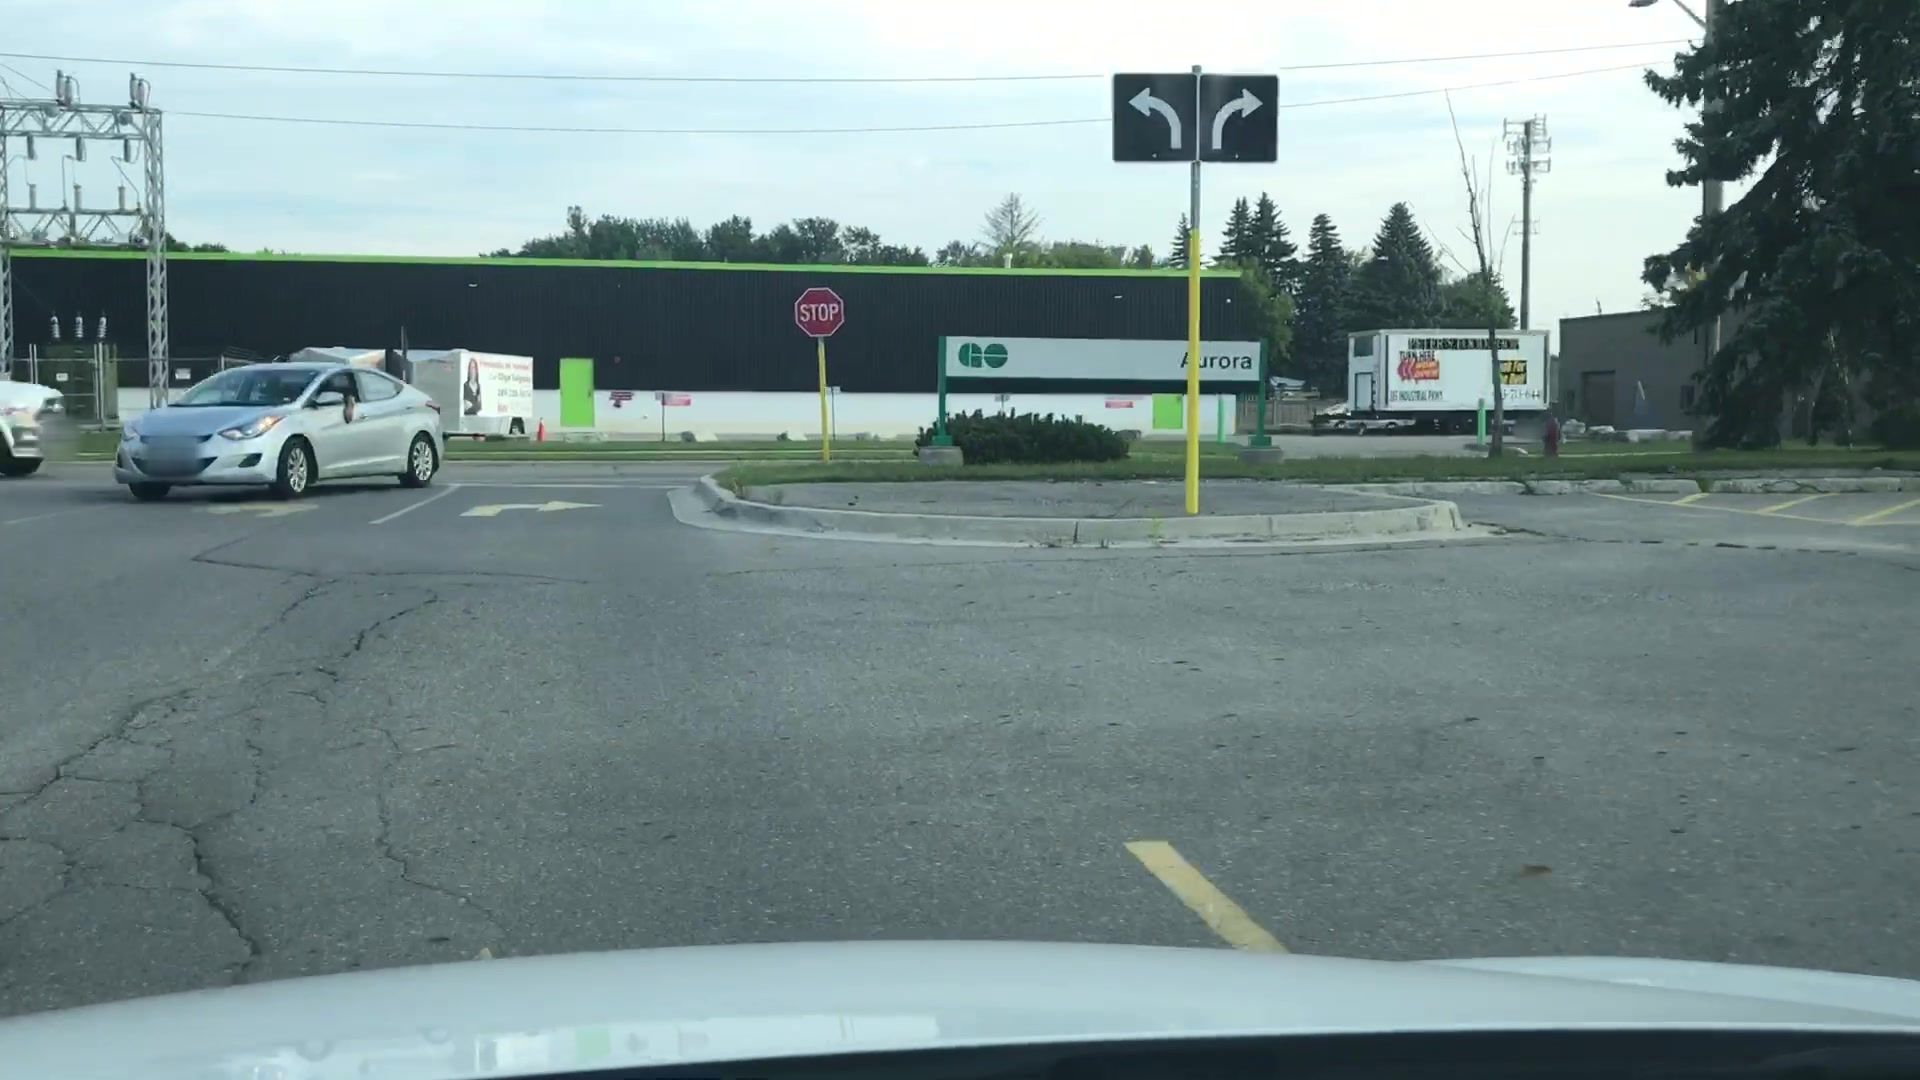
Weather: clear
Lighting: day
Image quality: good
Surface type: driving surface
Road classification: service
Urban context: urban centre
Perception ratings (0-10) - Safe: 1.27, Lively: 1.49, Beautiful: 3.33, Boring: 4.04, Depressing: 5.61, Wealthy: 3.38